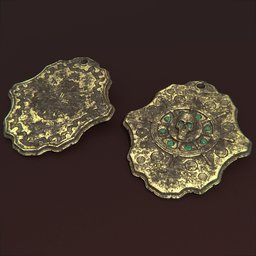
Label: decoration